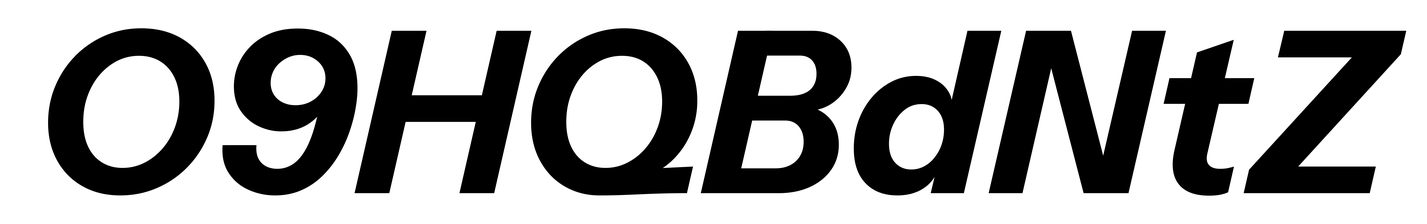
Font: InstrumentSans-Italic_Bold_Italic